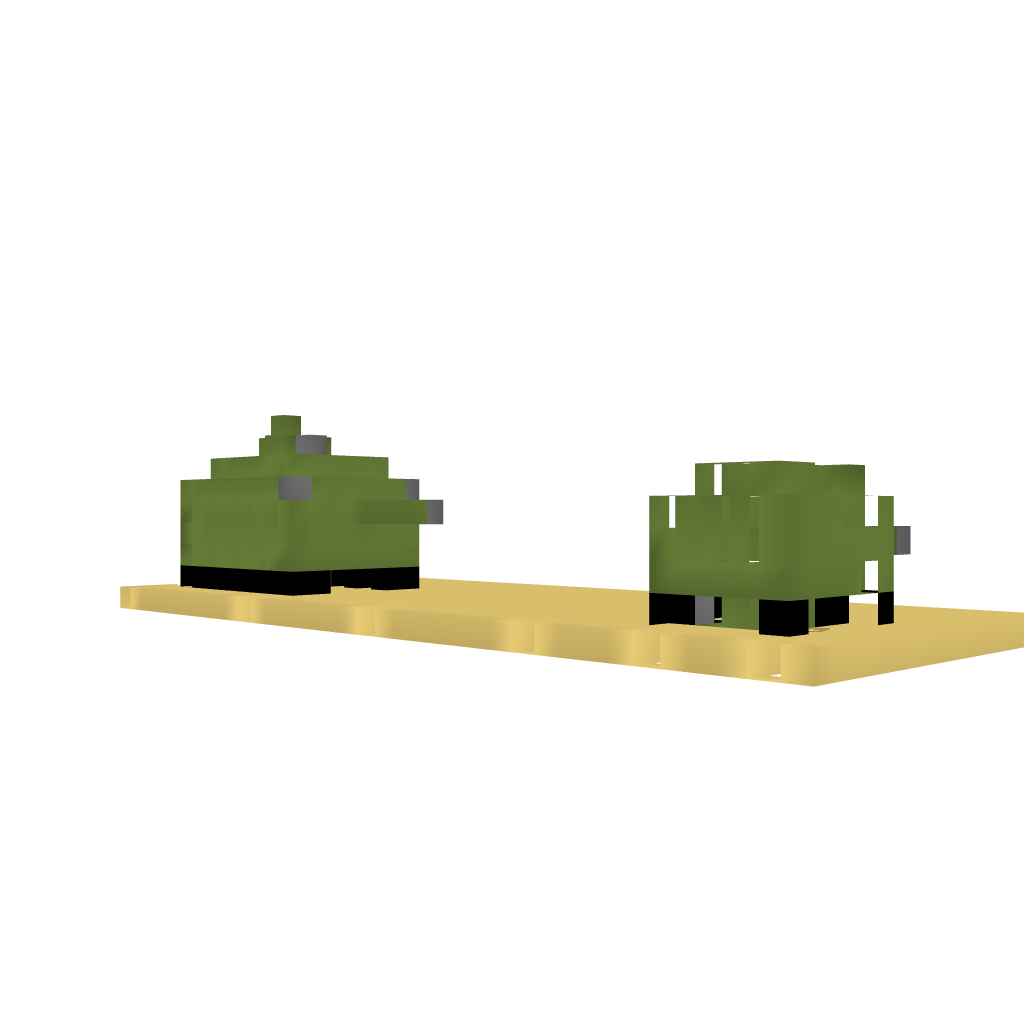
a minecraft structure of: Tank+Cible bad low quality